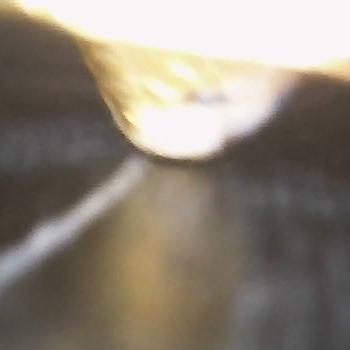
Flow rate: 300%